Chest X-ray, PA view. Patient: 48 years old, sex M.
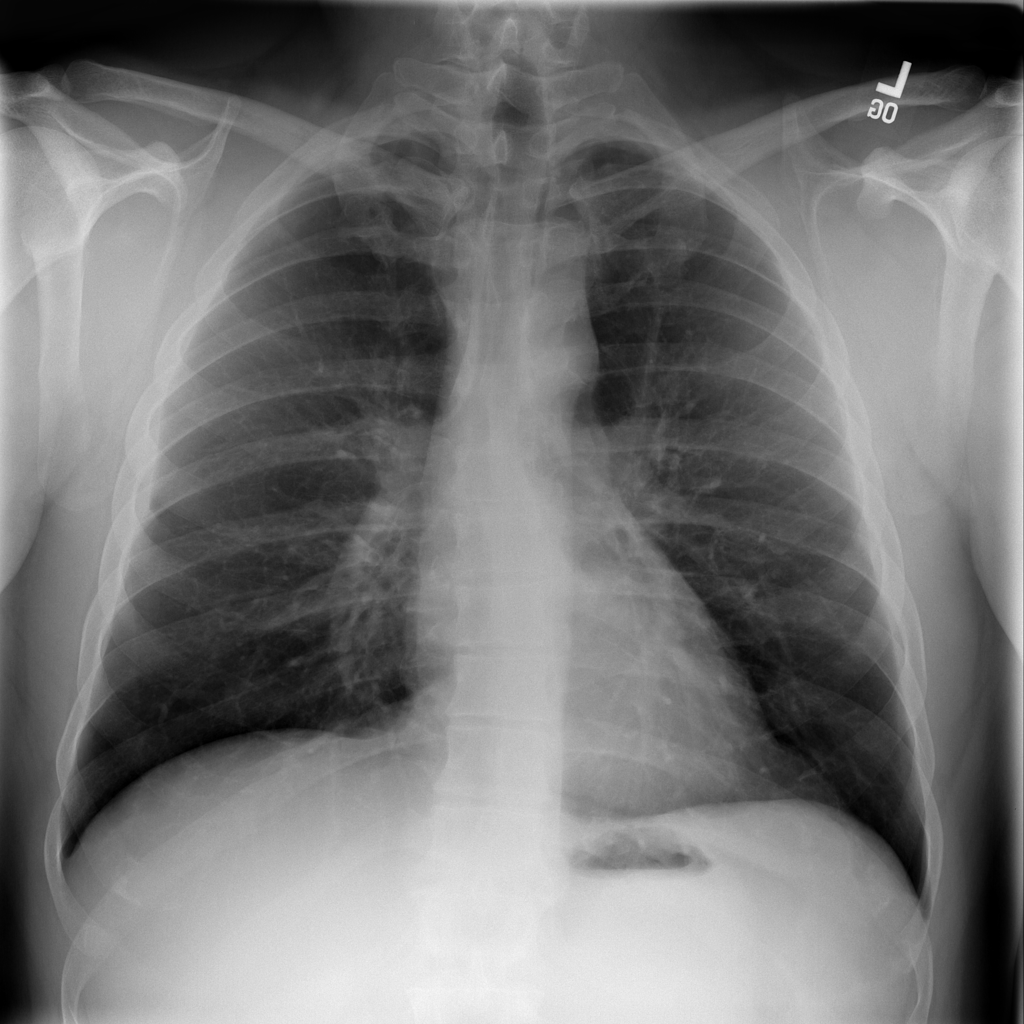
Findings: No Finding